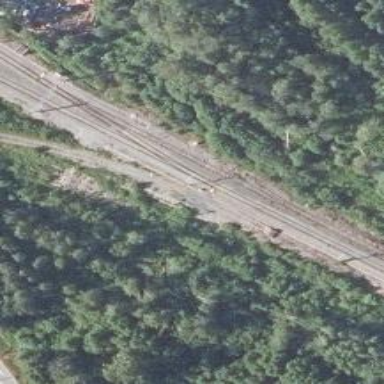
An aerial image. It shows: Railway yard used for servicing trains.